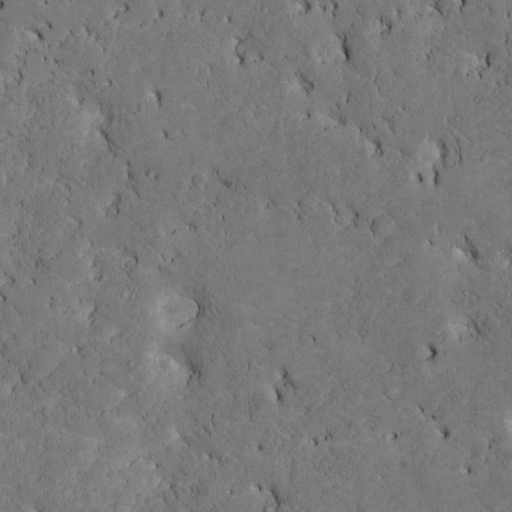
Classes present: Background